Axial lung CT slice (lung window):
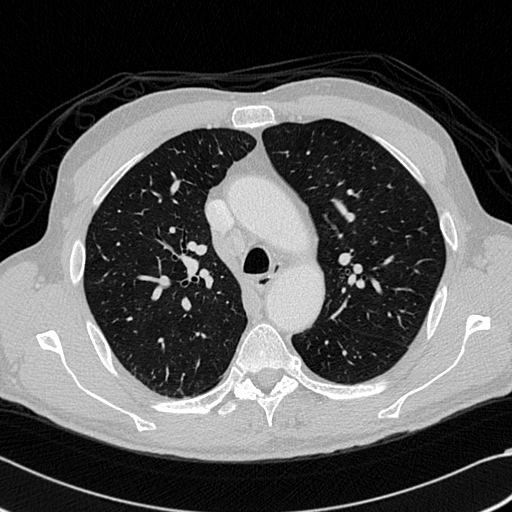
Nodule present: no